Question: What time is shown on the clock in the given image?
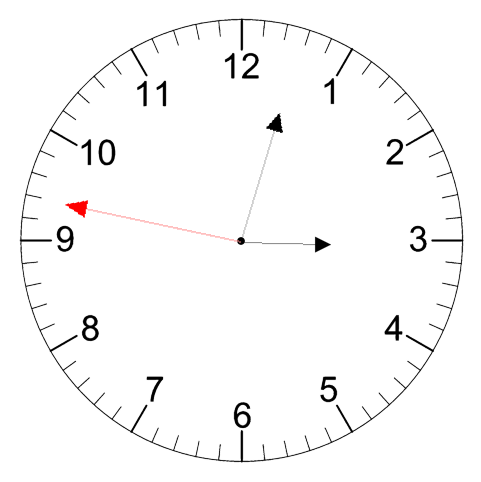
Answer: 03:02:47